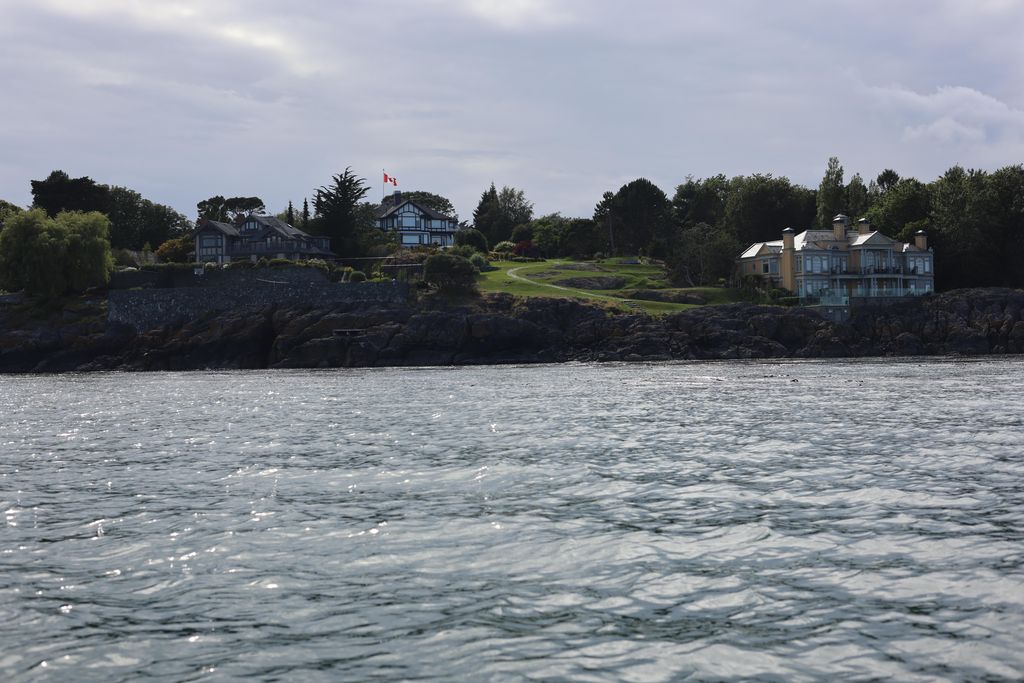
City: victoria